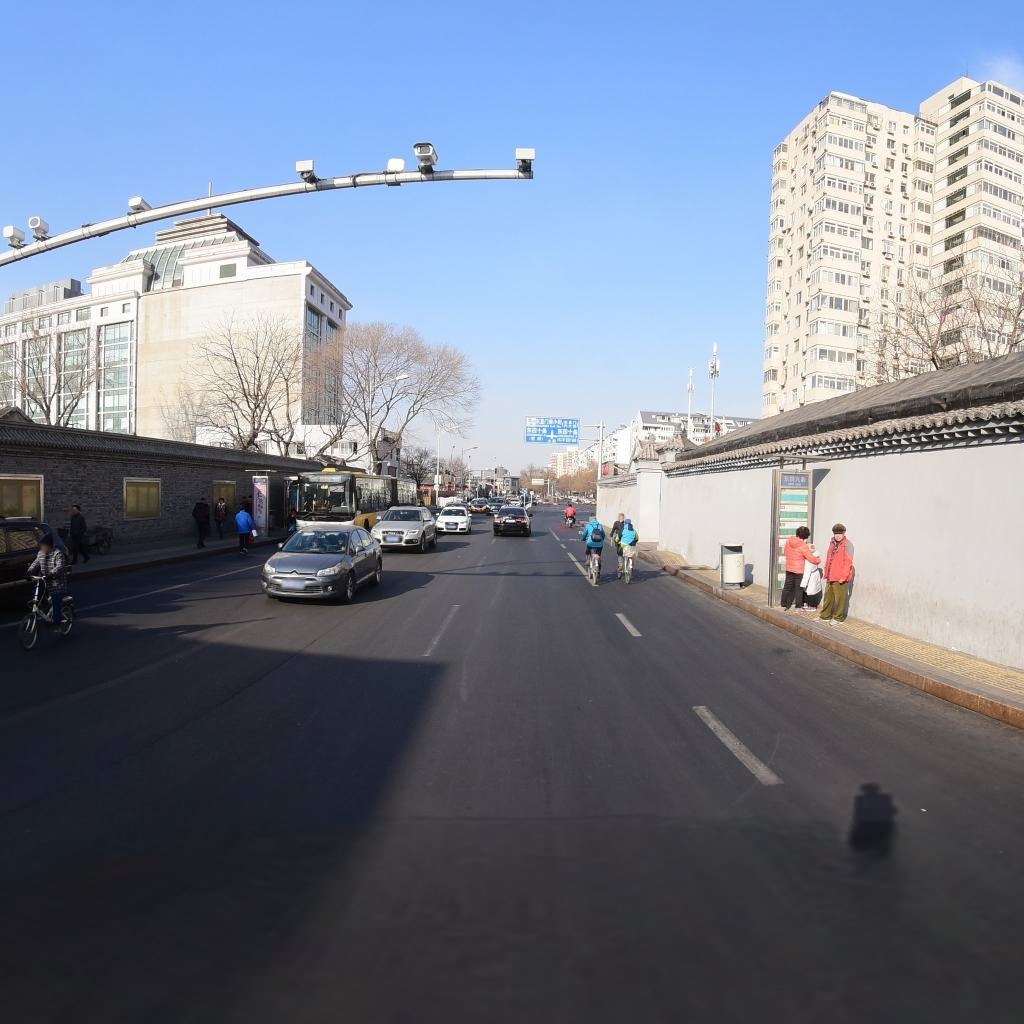
Region: Dongcheng
Road damage annotations: longitudinal crack